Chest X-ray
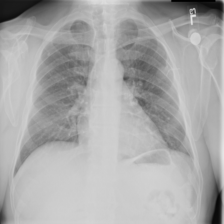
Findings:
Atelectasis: negative
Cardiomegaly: negative
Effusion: negative
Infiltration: negative
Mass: negative
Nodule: negative
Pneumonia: negative
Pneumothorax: negative
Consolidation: positive
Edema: negative
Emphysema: negative
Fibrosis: negative
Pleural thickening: negative
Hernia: negative